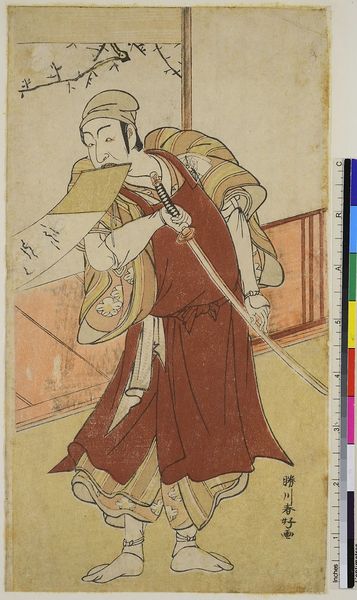
Künstler: Katsukawa Shunk&#x14D;
Standort: Hamburg
Institution: Museum für Kunst und Gewerbe Hamburg
Schlagwörter: fuß, mann, gelb, kleid, rot, gewand, holzschnitt, japan, schrift, orient, druckgraphik, druckgrafik, schwert, säbel, china, schriftrolle, zeit, schauspieler, farbholzschnitt, schauspielerin, samurai, asiate, kabuki, edo, japa, reproduktionen, druckerzeugnisse, crief